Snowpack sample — Buffalo Mountain, Silverthorne, Colorado, USA (1/25/25, 10:11 AM MST)
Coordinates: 39.6222, -106.1139
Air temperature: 22 °F
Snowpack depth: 110 cm
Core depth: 30 cm
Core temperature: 42.8 °F
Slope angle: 12°, slope face: 102°
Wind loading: high
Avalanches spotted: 0
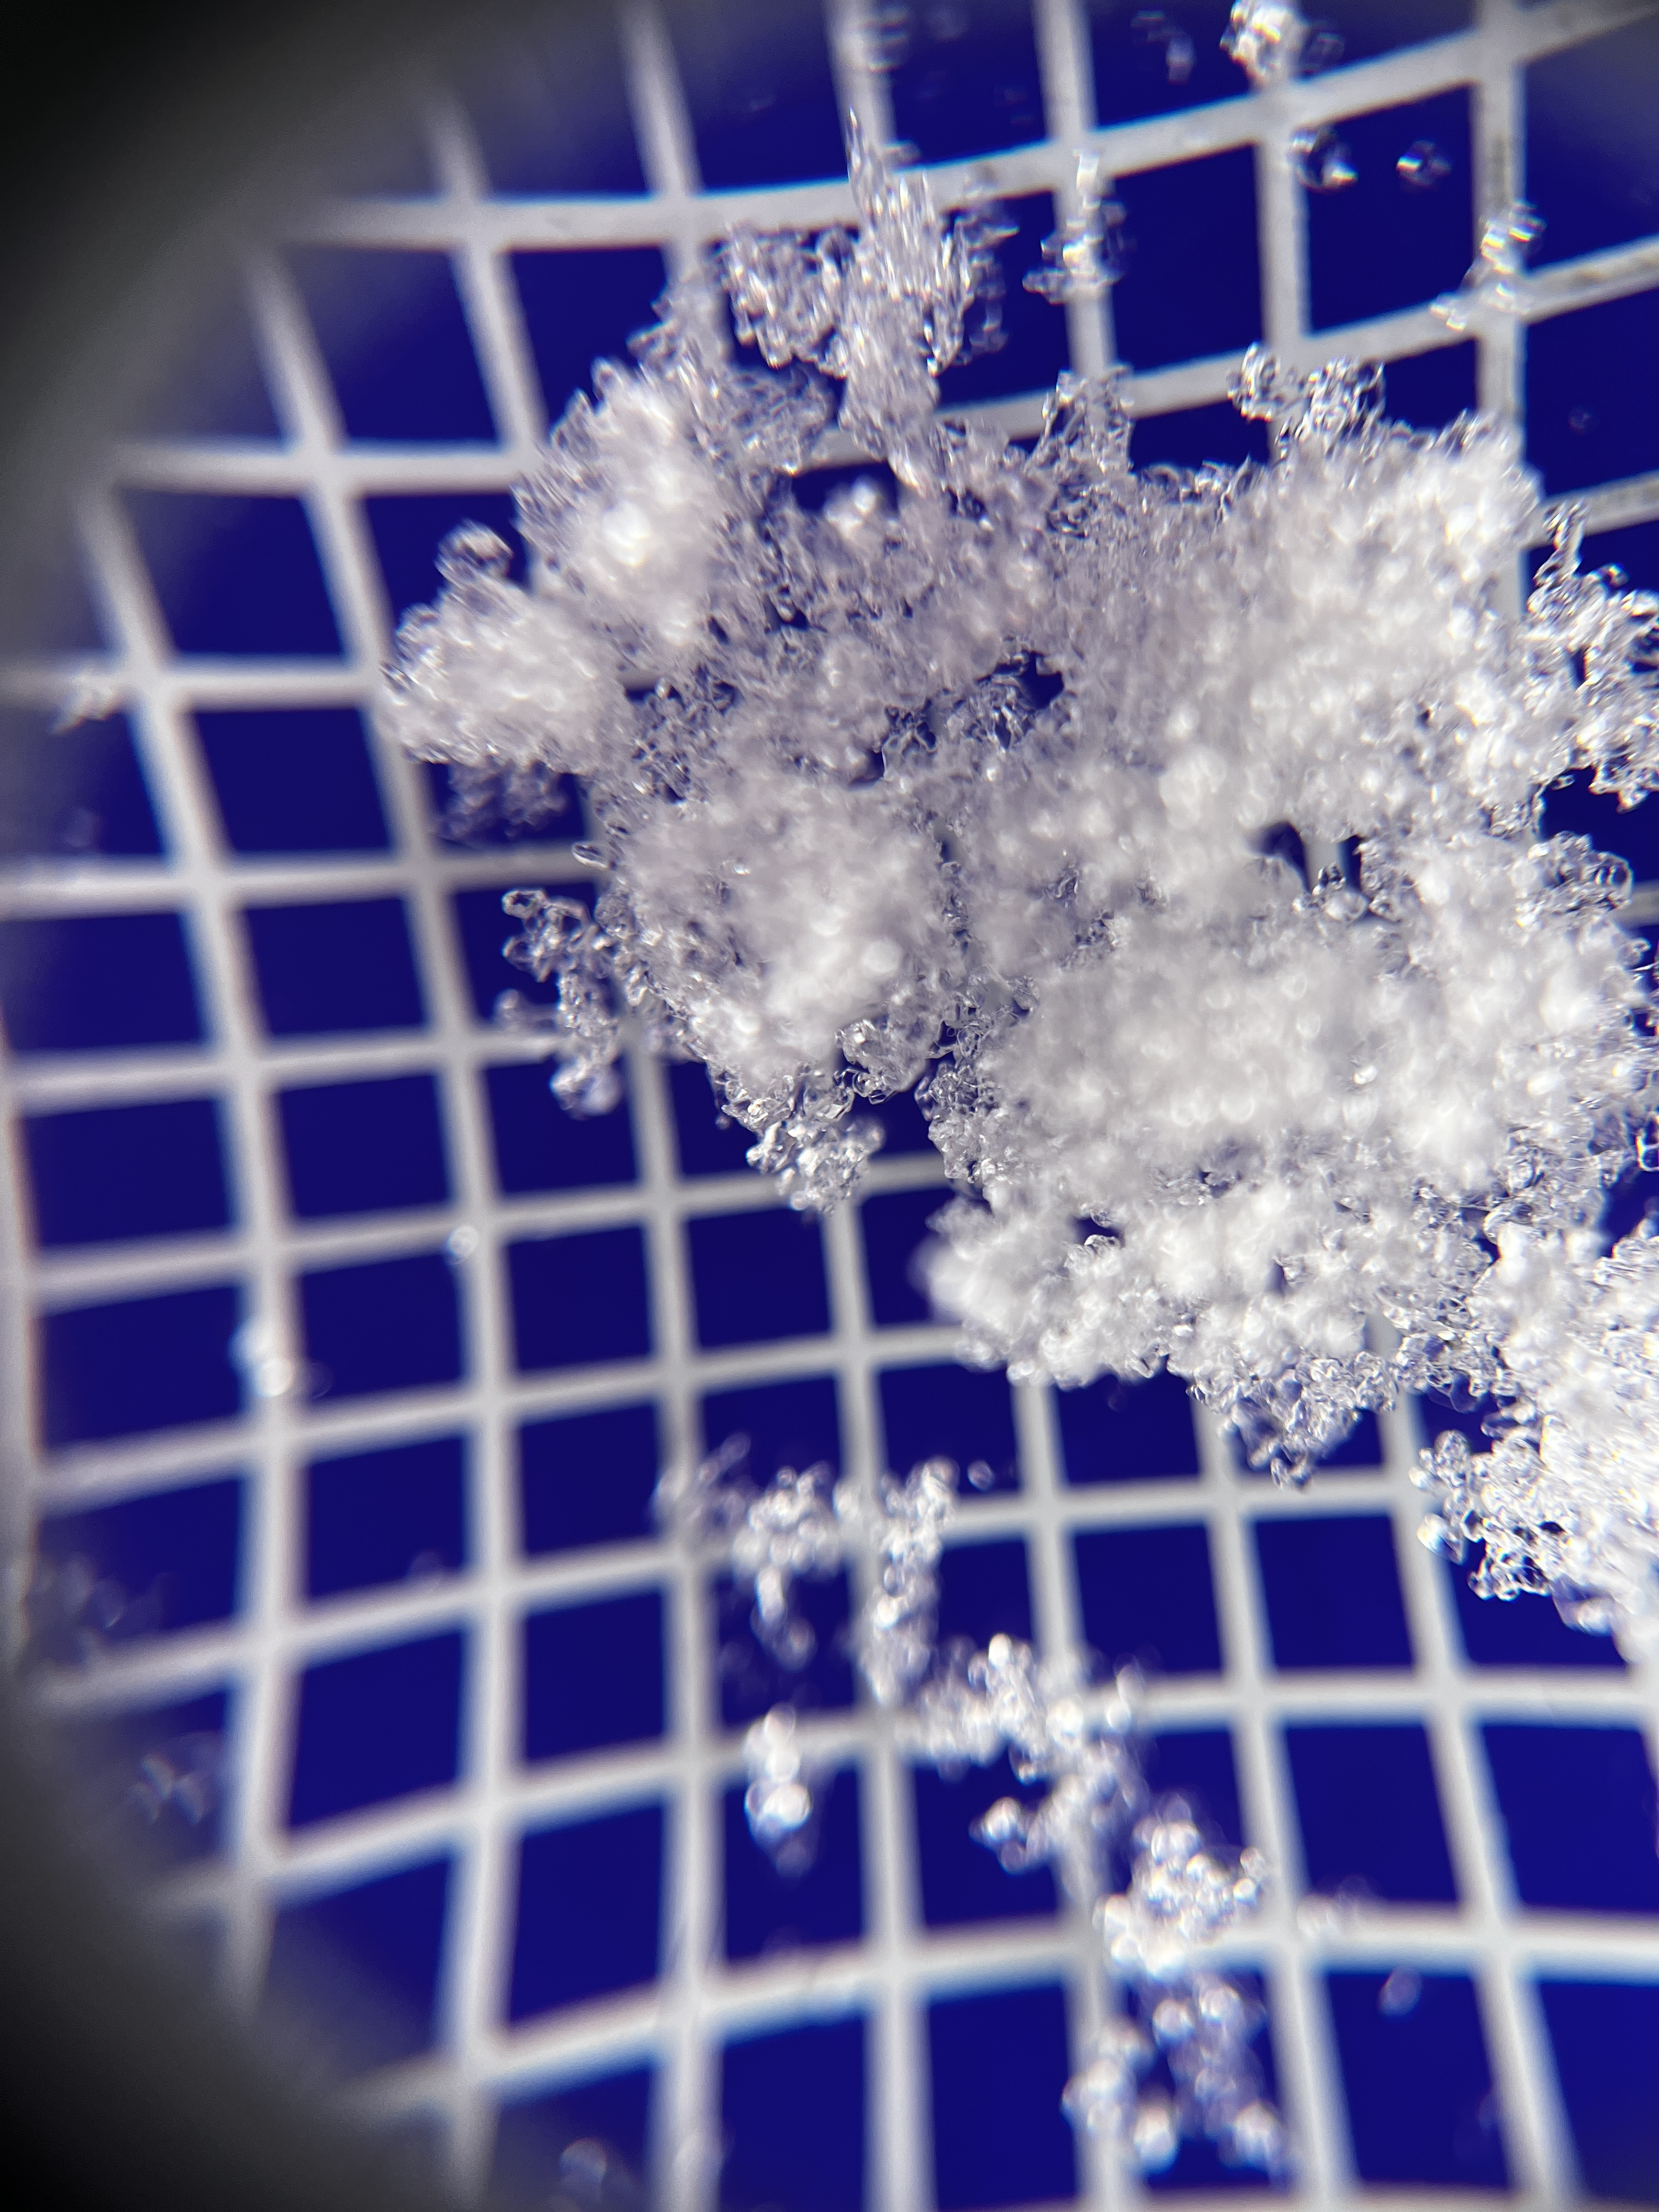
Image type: magnified_profile
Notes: No avalanches nearby, collected on the outskirts of a fire break 15 meters from the treeline, on way to Buffalo and Red Mountain